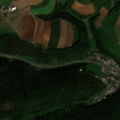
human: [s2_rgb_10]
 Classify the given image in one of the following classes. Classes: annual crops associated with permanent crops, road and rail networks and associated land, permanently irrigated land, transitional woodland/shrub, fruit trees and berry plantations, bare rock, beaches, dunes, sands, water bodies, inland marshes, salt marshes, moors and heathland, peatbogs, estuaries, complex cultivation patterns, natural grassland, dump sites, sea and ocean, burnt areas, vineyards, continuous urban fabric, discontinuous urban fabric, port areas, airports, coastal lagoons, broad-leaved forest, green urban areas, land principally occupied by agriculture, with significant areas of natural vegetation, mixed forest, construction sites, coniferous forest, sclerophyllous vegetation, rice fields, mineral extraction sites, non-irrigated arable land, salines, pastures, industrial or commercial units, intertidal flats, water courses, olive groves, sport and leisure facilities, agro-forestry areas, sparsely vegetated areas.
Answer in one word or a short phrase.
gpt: non-irrigated arable land, mixed forest